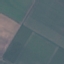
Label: AnnualCrop